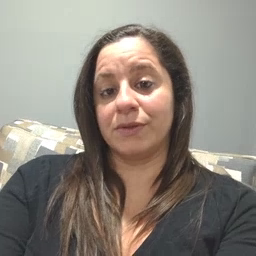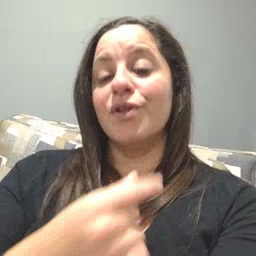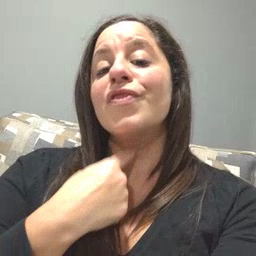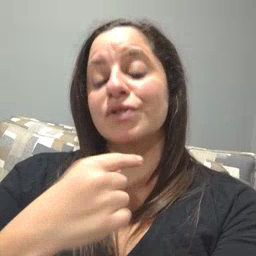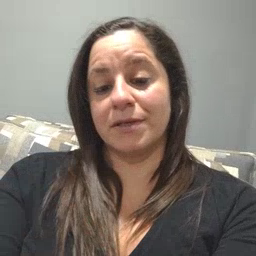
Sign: thirsty